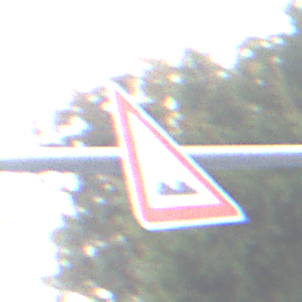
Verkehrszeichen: UnebeneFahrbahn
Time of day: SunriseSunset
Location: Outdoor (Urban)
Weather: Clear
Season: NotSpecified
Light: Natural